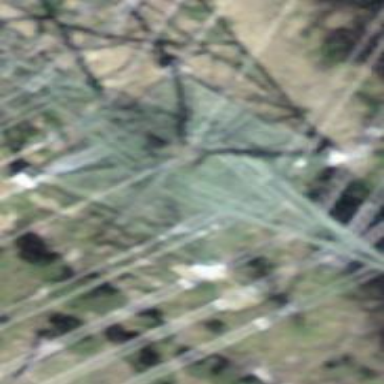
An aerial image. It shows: Lattice structure tower.